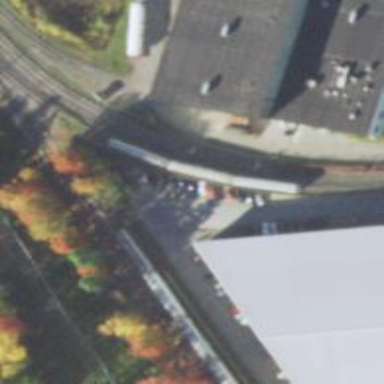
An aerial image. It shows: Rail spur service.